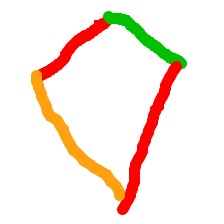
Shape: kite